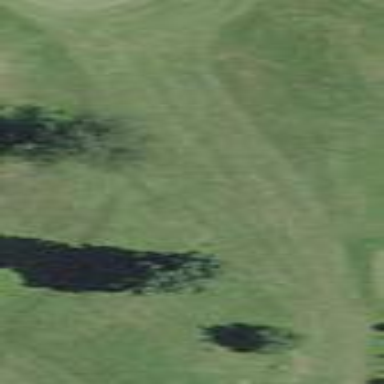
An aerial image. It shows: Grassy area designated as golf fairway.